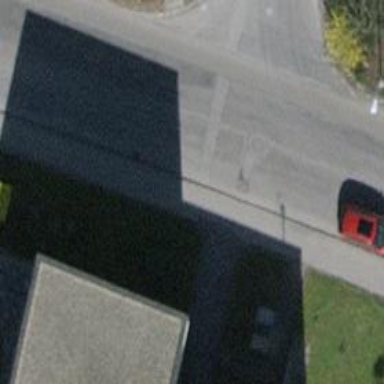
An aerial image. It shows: Asphalt sidewalk along the footway.